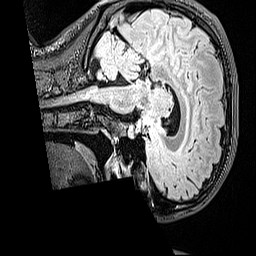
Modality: FLAIR
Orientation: sagittal
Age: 21
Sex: female
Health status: healthy
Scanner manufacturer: siemens
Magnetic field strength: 3 T
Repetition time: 5 s
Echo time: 0.388 s